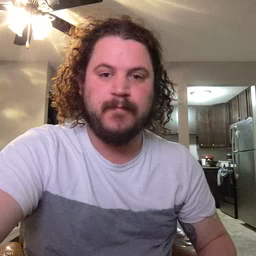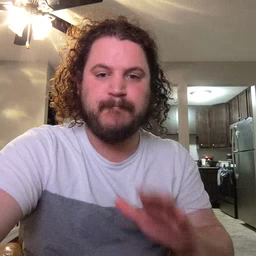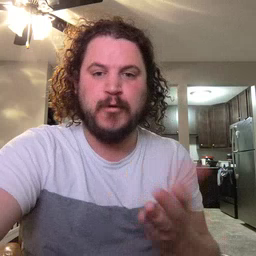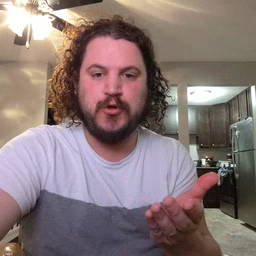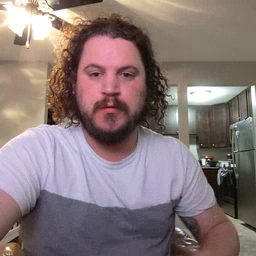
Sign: book